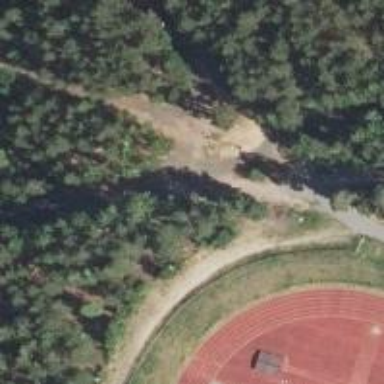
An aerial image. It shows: Footway road with bridge designed for nordic skiing. The skiing route has intermediate difficulty level and is groomed for classic and skating techniques.